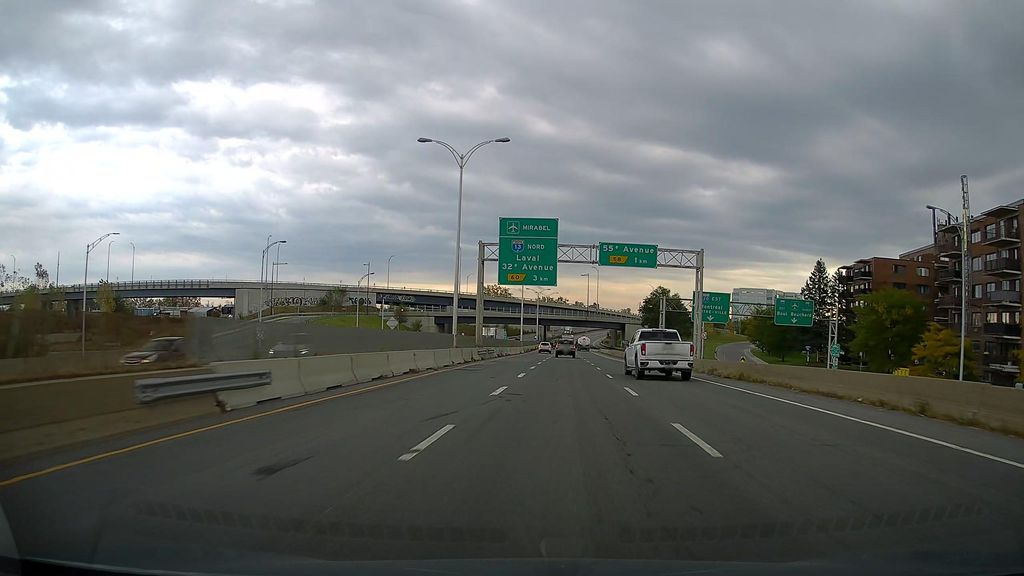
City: montreal